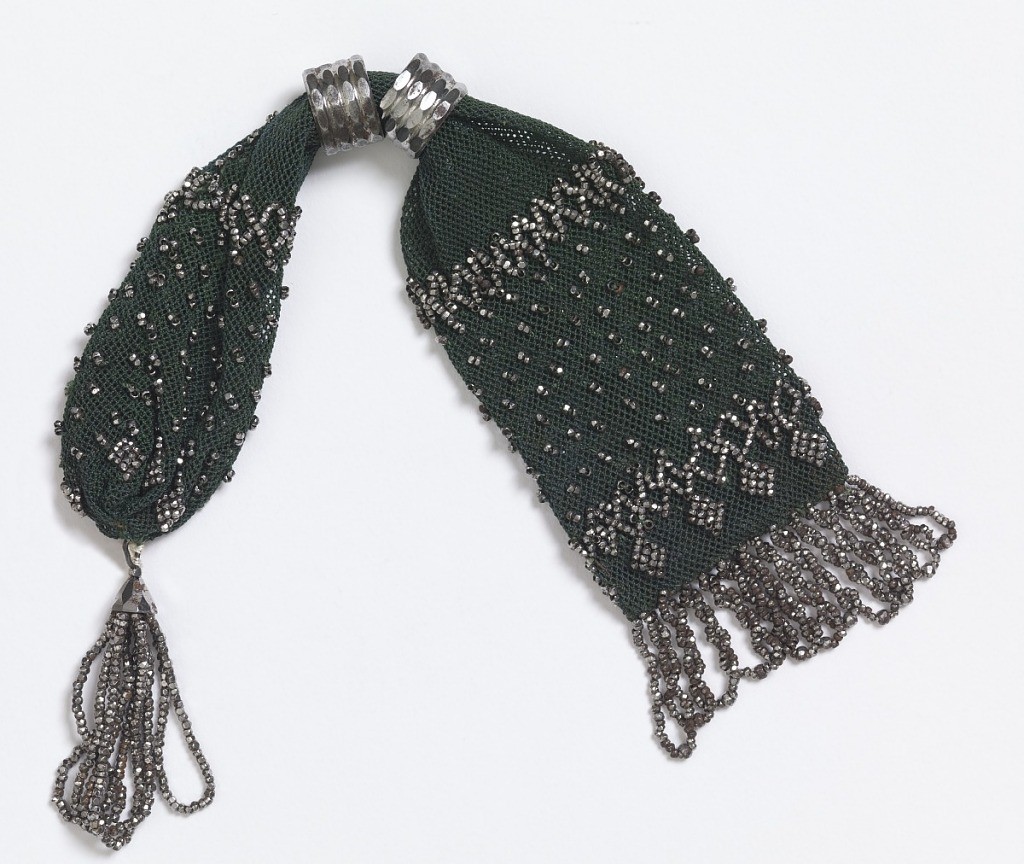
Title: Miser's purse
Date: early 19th century
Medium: silk, metallic beads Technique: beaded netting
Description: Very fine netted silk in red and blue with ornament of fine gold beads in diamond pattern; side opening; wide gold rings slide to open or close.  Long tassels of gold beads at either end.